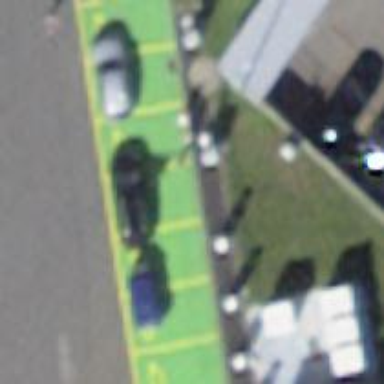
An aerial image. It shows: Charging station.